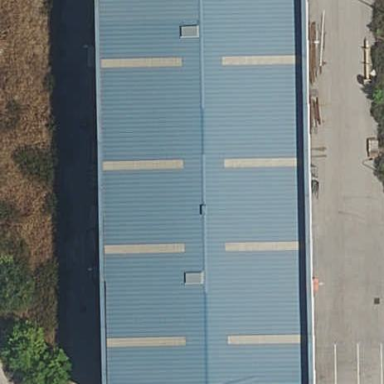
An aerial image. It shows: Warehouse.